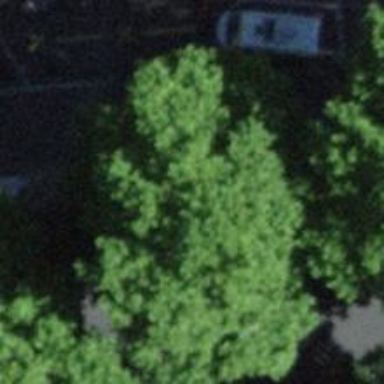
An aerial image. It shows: Avenue of trees.